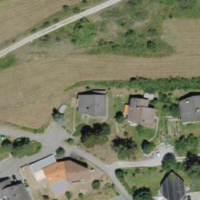
EUNIS habitat code: 24
Species observed at this site:
Prunus spinosa